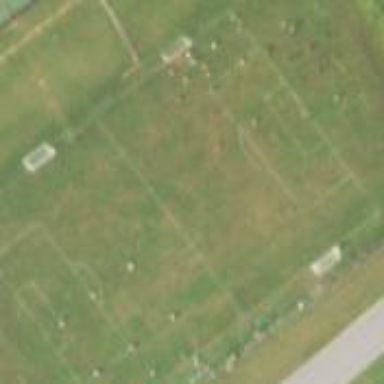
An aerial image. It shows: Soccer pitch designated for leisure and sports activities.